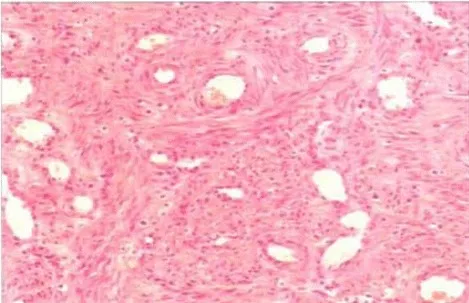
Pathologic diagnosis. The tissue was rich in blood vessels, and tumor cells were arranged around the blood vessels (hematoxylin and eosin, 100x).
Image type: pathology (h&e)